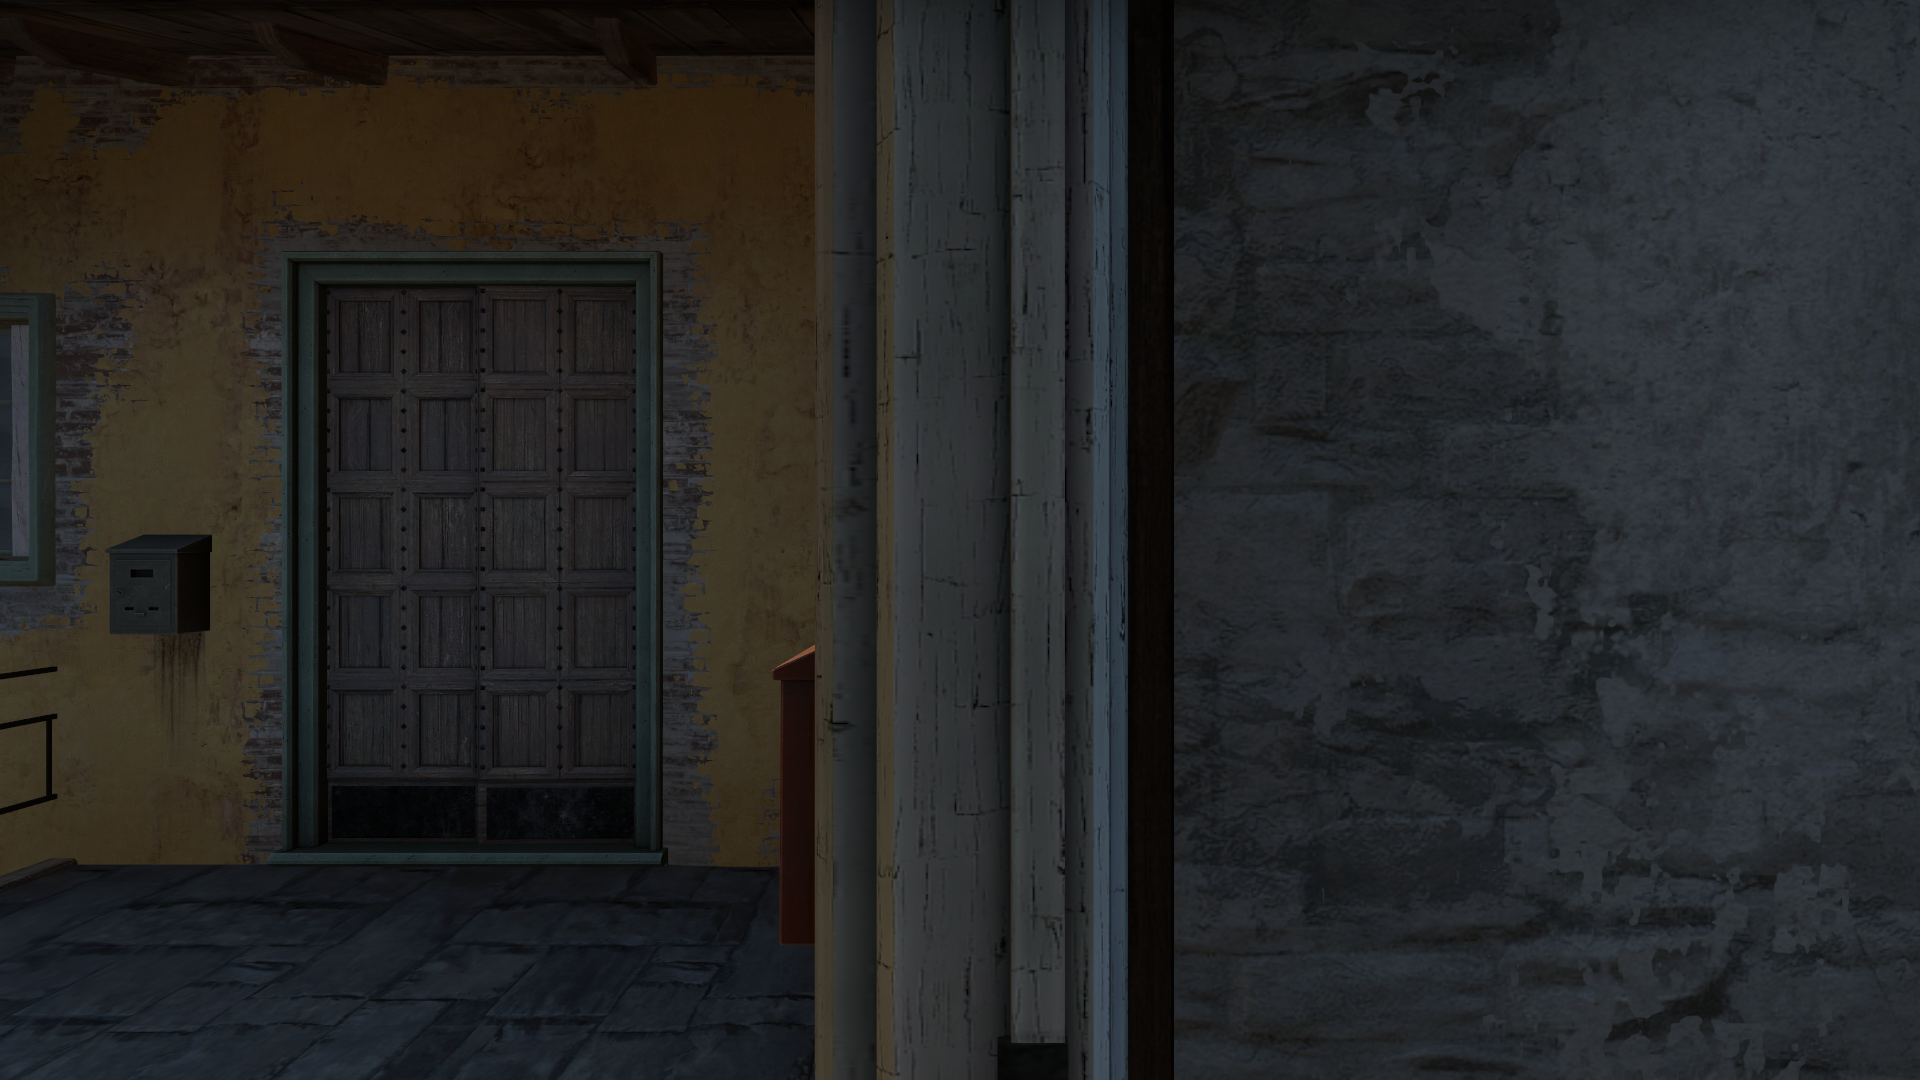
Map: de_inferno